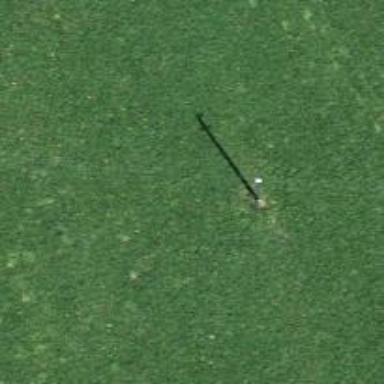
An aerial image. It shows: Power pole.